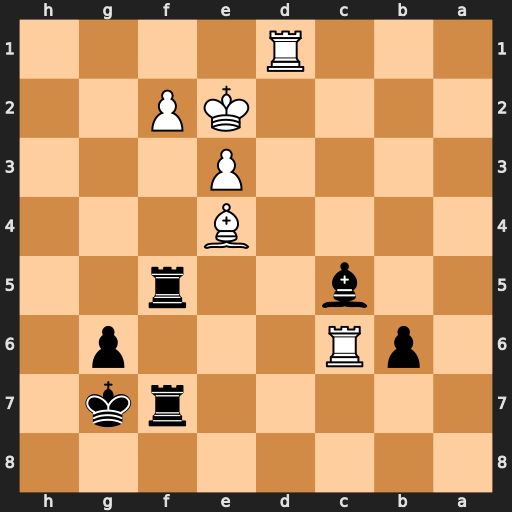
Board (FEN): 8/5rk1/1pR3p1/2b2r2/4B3/4P3/4KP2/3R4
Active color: b
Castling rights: -
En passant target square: -
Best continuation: Rxf2+ Kd3 Rd7+